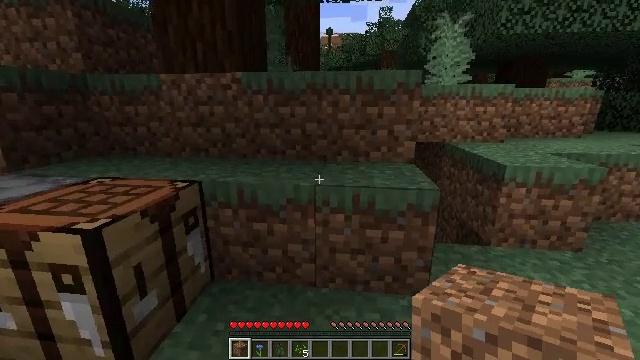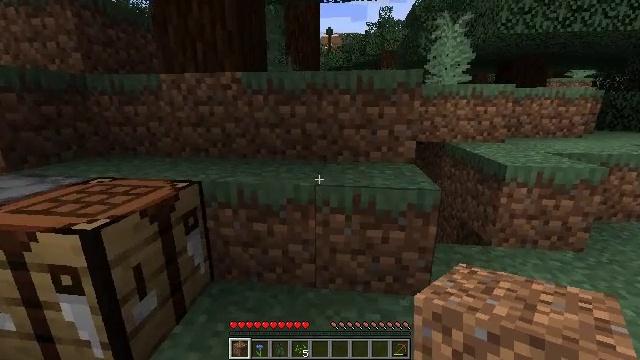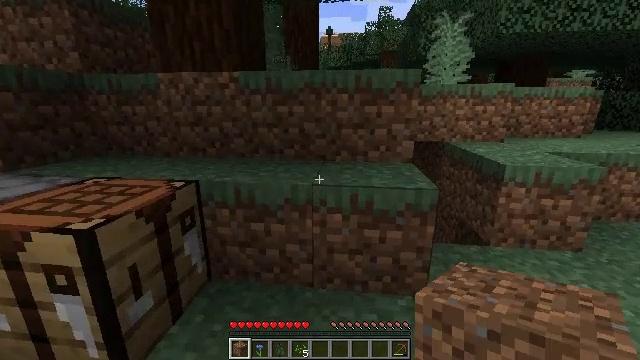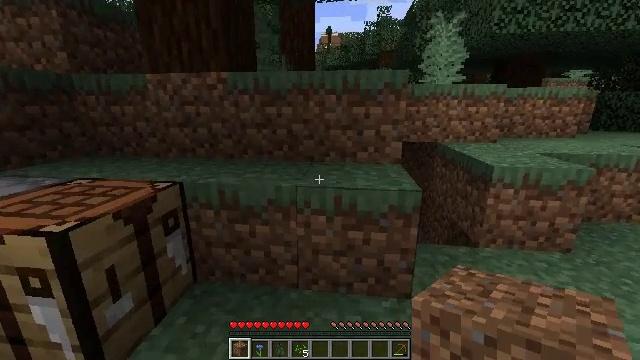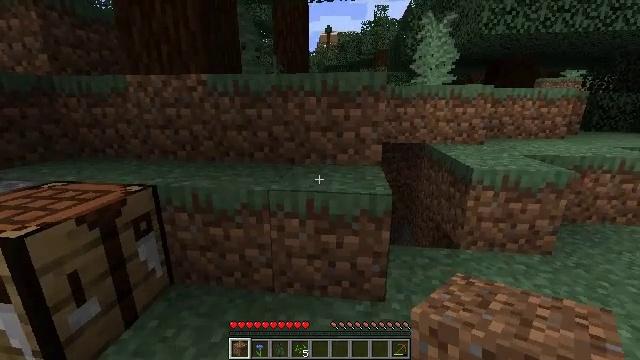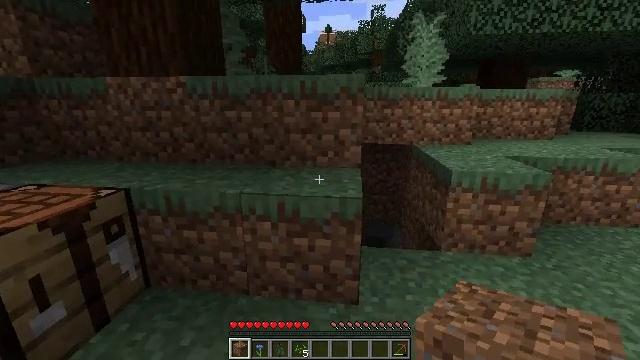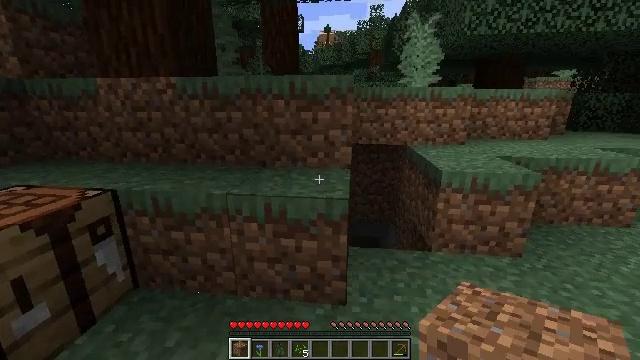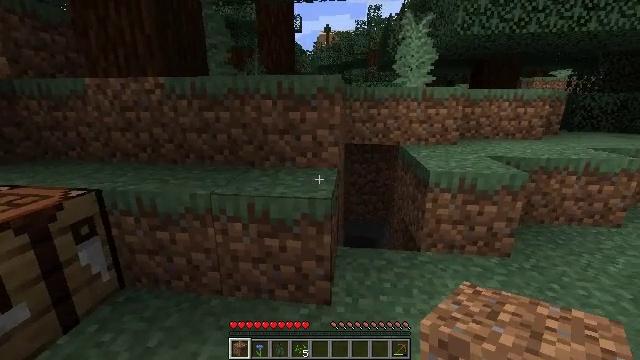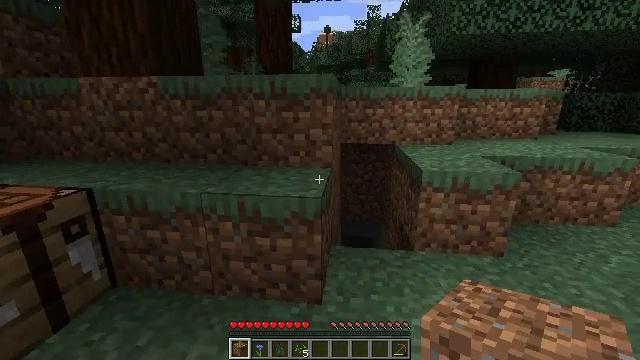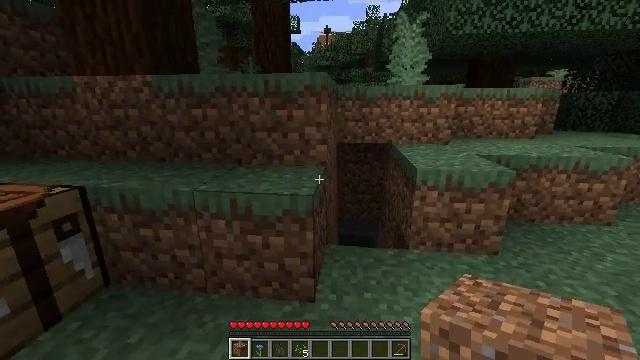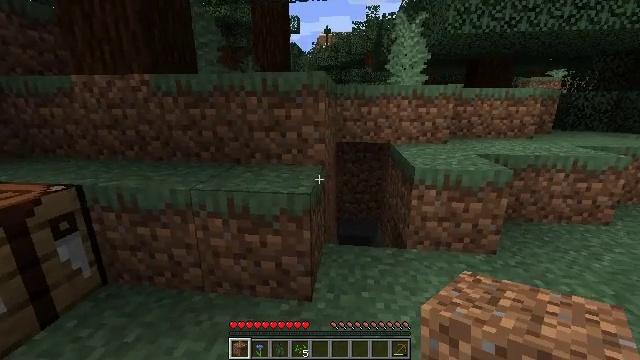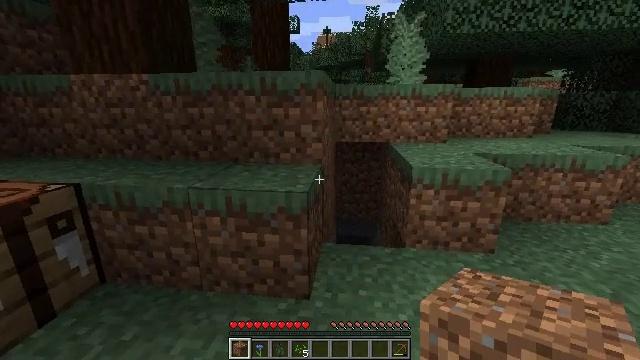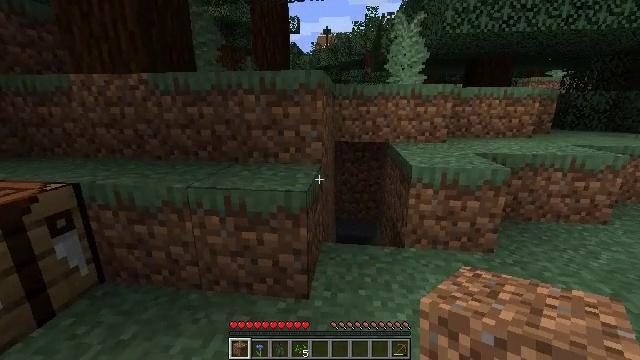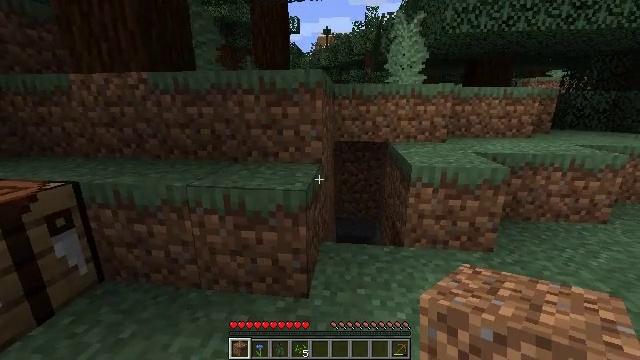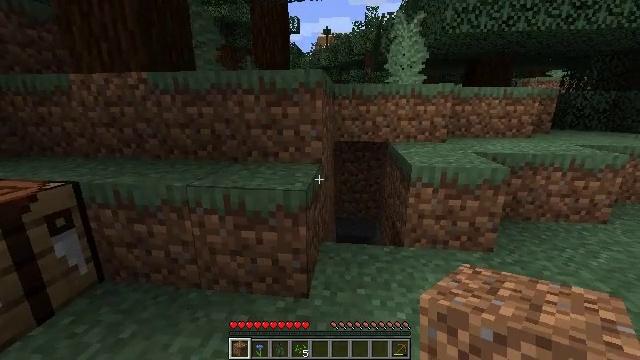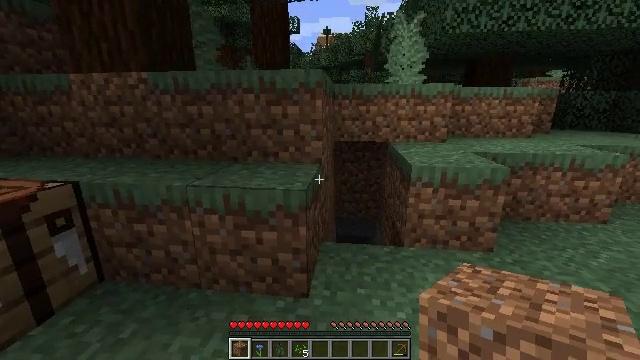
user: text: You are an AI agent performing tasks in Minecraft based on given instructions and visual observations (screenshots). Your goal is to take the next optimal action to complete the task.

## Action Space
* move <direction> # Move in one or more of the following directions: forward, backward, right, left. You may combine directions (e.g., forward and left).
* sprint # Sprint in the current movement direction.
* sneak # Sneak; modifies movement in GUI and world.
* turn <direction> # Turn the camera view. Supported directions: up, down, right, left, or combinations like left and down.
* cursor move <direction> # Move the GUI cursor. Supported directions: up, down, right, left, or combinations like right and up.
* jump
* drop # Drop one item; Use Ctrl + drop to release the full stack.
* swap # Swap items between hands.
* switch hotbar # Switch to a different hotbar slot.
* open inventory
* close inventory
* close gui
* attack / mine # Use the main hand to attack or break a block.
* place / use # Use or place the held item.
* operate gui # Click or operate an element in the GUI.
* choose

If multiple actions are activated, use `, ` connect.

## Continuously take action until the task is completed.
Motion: motion action
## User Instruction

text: Craft charcoal in a furnace.
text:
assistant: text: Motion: no_op
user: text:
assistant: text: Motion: move right
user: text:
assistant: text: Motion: move right
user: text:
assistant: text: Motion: move right
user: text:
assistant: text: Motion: move right
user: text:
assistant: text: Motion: move right
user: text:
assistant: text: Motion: no_op
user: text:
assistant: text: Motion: no_op
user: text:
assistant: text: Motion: no_op
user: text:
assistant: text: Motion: no_op
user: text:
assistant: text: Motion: no_op
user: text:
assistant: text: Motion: no_op
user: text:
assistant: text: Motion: no_op
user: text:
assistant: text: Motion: no_op
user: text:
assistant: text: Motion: no_op
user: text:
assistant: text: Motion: move forward
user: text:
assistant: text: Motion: move forward and move right
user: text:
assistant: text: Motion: move forward and move right
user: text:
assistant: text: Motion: move right
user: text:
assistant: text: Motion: no_op
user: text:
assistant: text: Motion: no_op
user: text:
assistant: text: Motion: no_op
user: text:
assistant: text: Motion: no_op
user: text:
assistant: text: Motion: no_op
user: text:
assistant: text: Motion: no_op
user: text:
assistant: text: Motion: no_op
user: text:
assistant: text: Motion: no_op
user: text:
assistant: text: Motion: no_op
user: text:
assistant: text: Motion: no_op
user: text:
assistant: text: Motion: no_op